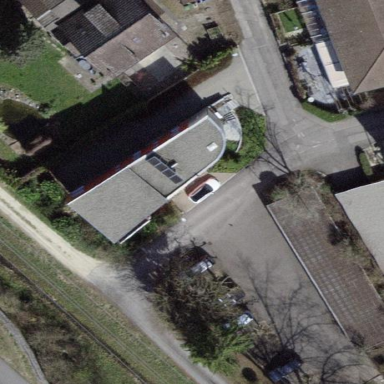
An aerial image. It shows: Building with tiled roof.